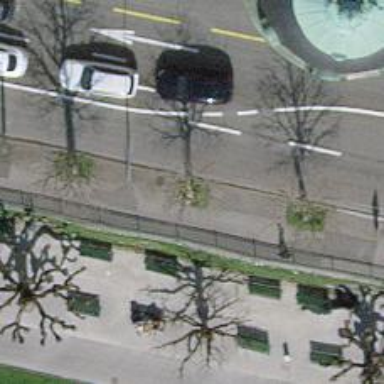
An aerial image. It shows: Row of broadleaved trees.